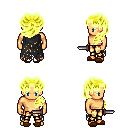
a pixel art fantasy rpg character, male body template, human, tanned skin, black tattered cape, gold greaves, gold princess hairstyle, brown slippers, dagger, four views (front, back, left, right), 2x2 character sprite sheet, small pixel art, hard edges, no anti-aliasing